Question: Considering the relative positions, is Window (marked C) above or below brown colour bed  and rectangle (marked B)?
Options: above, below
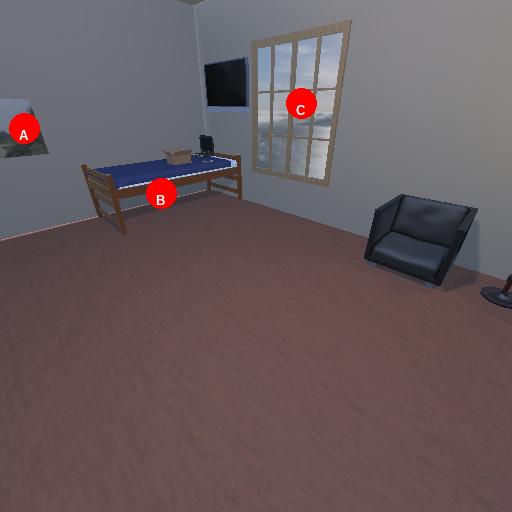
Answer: above